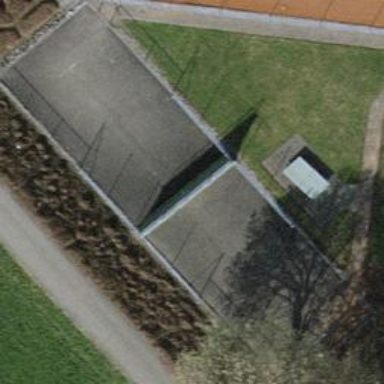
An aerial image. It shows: Tennis court in leisure pitch.